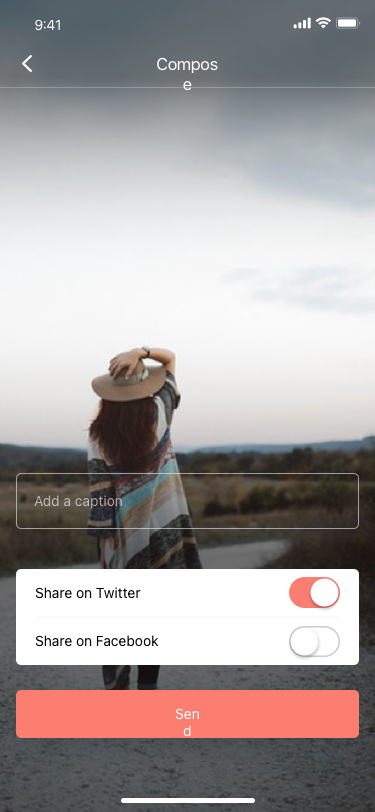
Text in this UI design:
Share on Twitter
Share on Facebook
Send
Add a caption
Compose